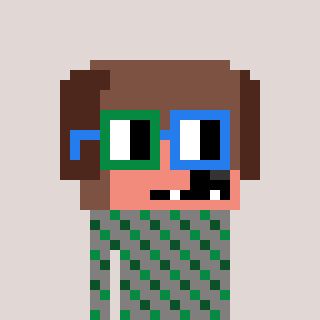
a pixel art character with square green and blue glasses, a dog-shaped head and a bluegrey-colored body on a warm background